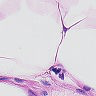
Metastatic tissue present: no